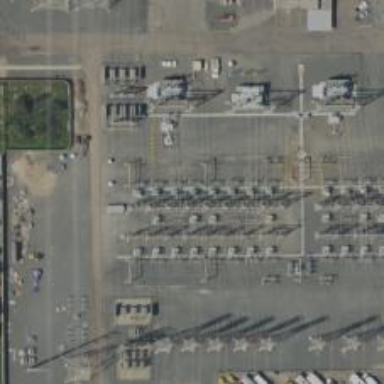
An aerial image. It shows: Switch for power supply.